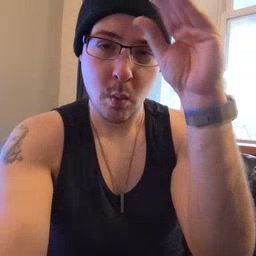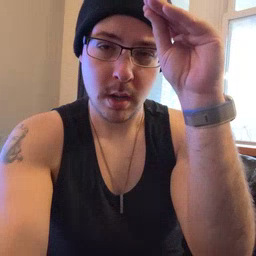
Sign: boy